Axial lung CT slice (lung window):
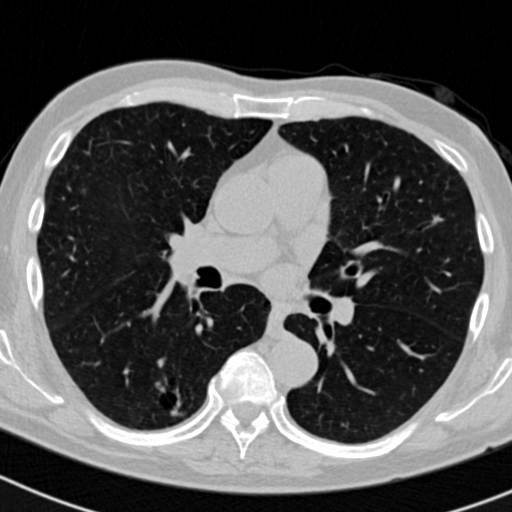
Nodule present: yes
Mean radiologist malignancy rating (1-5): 3.25